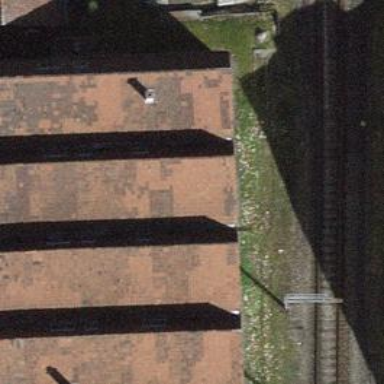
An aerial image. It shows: Railway yard with one track in service.